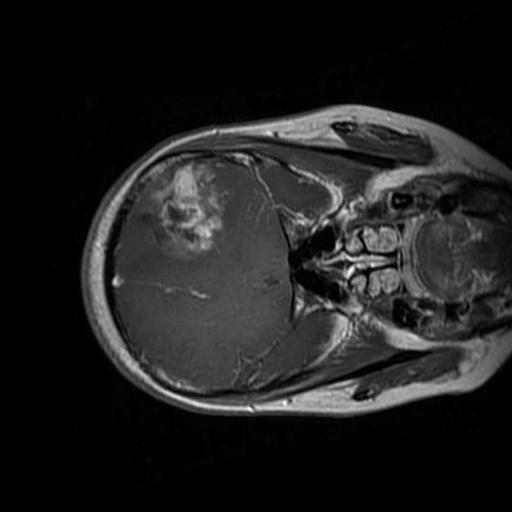
Label: brain_glioma